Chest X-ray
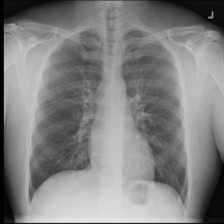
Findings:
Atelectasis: negative
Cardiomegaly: negative
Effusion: negative
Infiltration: negative
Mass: negative
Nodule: negative
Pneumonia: negative
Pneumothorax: negative
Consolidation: negative
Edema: negative
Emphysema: negative
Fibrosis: negative
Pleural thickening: negative
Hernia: negative